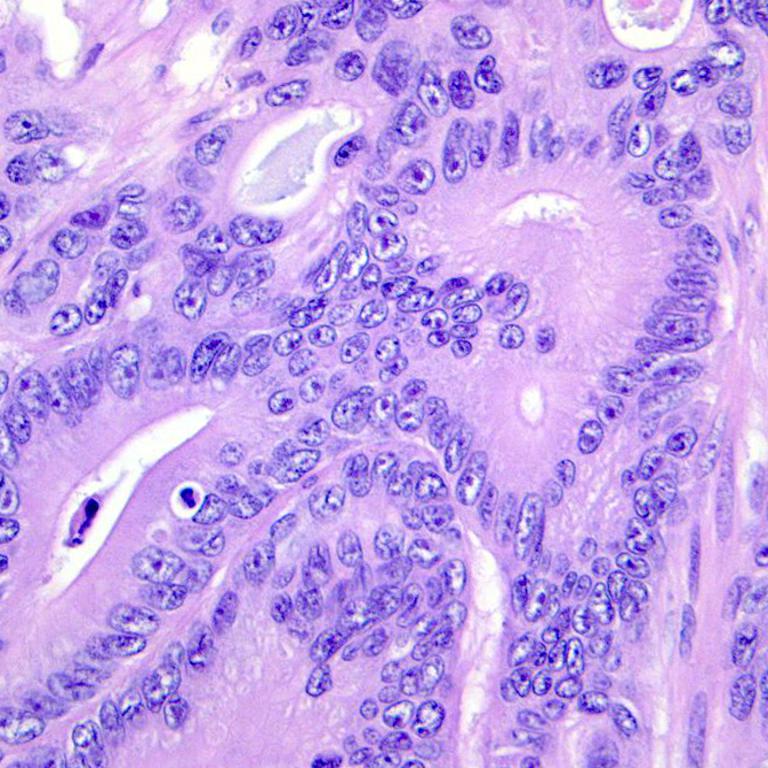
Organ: colon
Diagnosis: adenocarcinomas